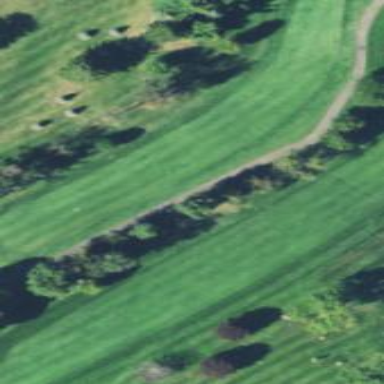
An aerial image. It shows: Grassy area designated as golf fairway.